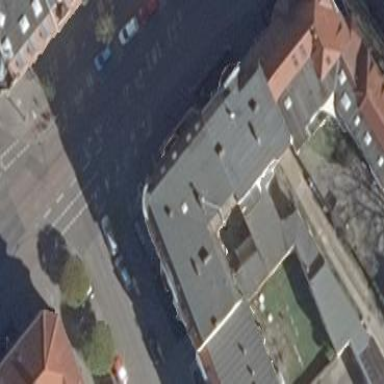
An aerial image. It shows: Building with apartments featuring unique double saltbox roof shape.